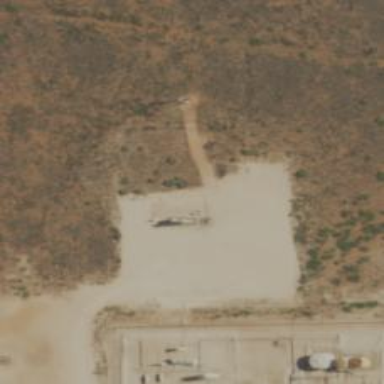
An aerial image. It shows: Petroleum well.